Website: macys
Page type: customer-info-address
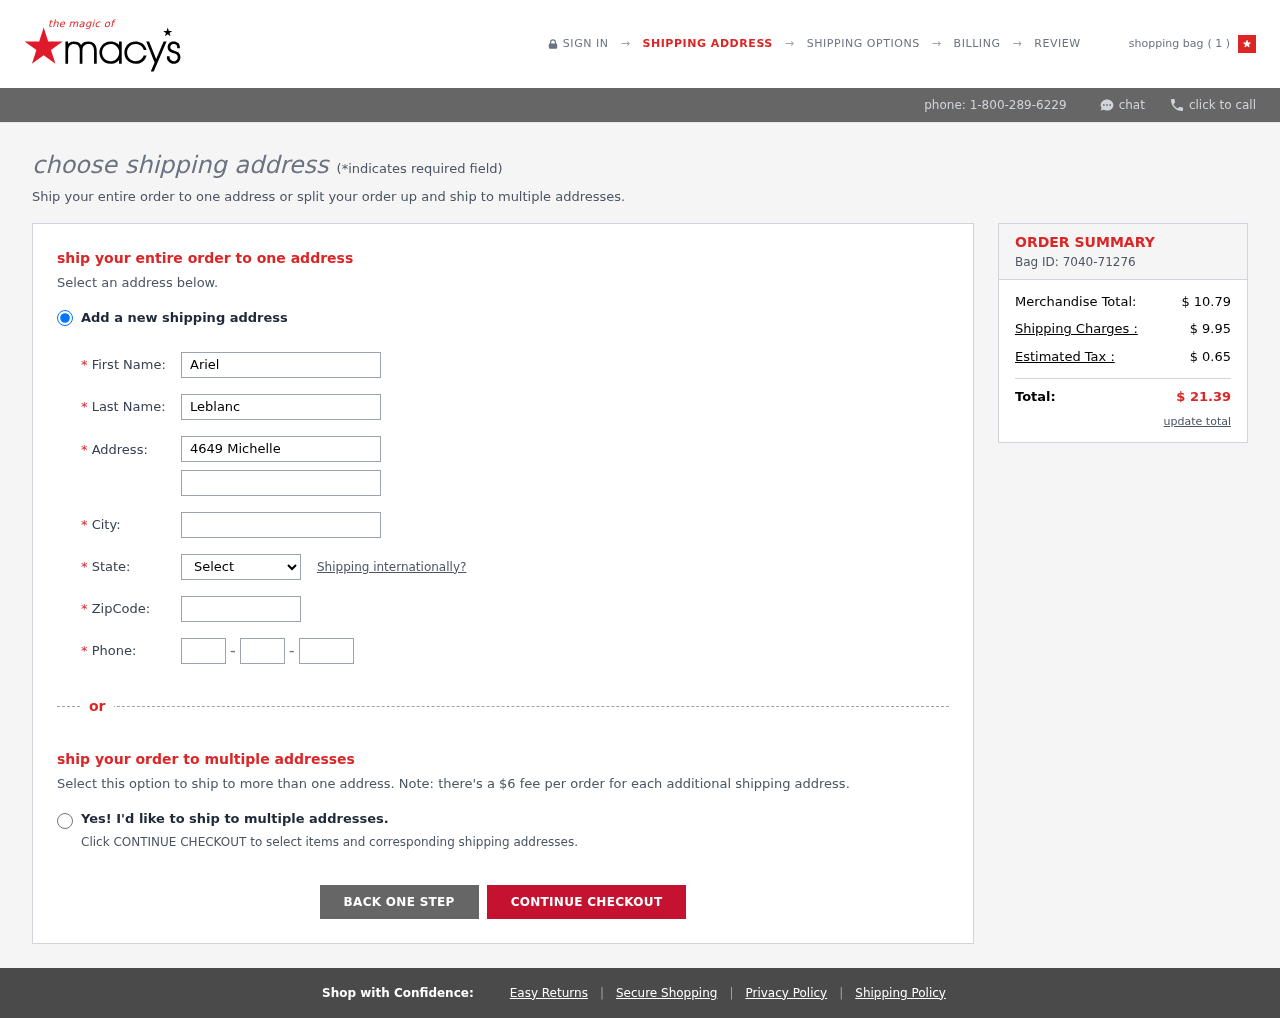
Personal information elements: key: PII_CITY
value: Lake Jennifer
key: PII_FIRSTNAME
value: Ariel
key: PII_LASTNAME
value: Leblanc
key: PII_PHONE_AREA
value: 648
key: PII_PHONE_PREFIX
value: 968
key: PII_PHONE_SUFFIX
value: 7932
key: PII_POSTCODE
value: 13182
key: PII_STATE_ABBR
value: IN
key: PII_STREET
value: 4649 Michelle Well Apt. 099
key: PII_STREET2
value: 0771 Newton Burgs
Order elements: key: ORDER_NUM_ITEMS
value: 1
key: ORDER_ID
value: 7040-71276
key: ORDER_SUBTOTAL
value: $ 10.79
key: ORDER_SHIPPING_COST
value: $ 9.95
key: ORDER_TAX
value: $ 0.65
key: ORDER_TOTAL
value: $ 21.39